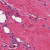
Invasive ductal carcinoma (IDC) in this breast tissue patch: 0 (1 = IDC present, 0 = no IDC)